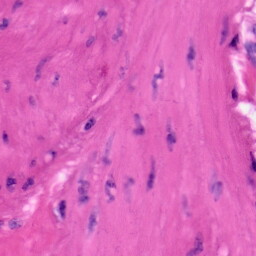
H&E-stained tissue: Skin